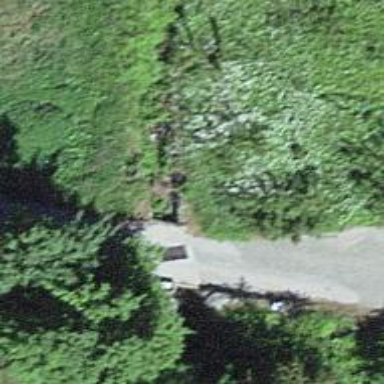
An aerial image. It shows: Culvert tunnel.